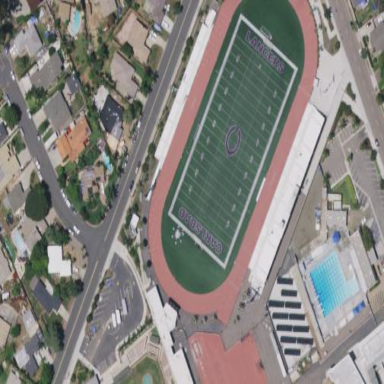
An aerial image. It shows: American football pitch for leisure and sport activities.